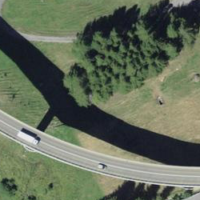
EUNIS habitat code: 43
Species observed at this site:
Rumex alpinus